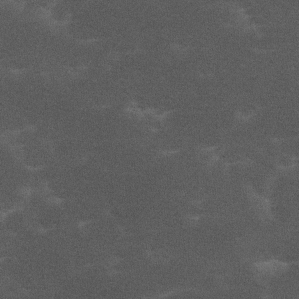
Label: non_frost